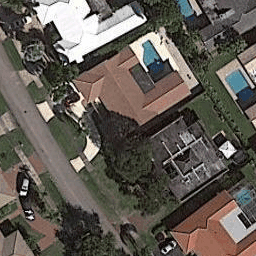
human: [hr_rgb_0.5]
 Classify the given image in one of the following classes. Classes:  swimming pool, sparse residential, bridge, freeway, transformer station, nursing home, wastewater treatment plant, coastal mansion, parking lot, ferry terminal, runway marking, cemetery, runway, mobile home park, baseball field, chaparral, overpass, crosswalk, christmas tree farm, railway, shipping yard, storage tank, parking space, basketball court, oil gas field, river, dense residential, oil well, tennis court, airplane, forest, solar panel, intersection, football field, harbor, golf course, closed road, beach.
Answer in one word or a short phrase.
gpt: coastal mansion